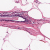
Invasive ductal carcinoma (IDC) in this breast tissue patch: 0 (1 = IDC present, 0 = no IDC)